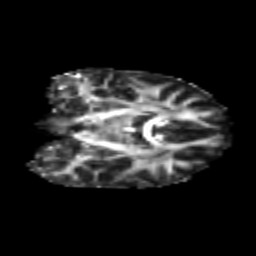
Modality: FA
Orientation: coronal
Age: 31
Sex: female
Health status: healthy